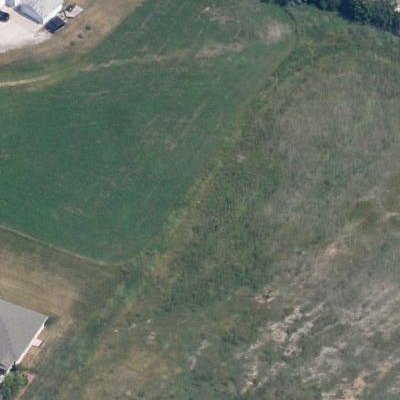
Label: Grass